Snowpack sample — Loveland Pass, Silver Plume, Colorado, USA (1/12/25, 11:40 AM MST)
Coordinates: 39.66, -105.88
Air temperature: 7 °F
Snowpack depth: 140 cm
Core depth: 10 cm
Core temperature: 41 °F
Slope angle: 11°, slope face: 30°
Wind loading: high
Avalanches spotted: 2
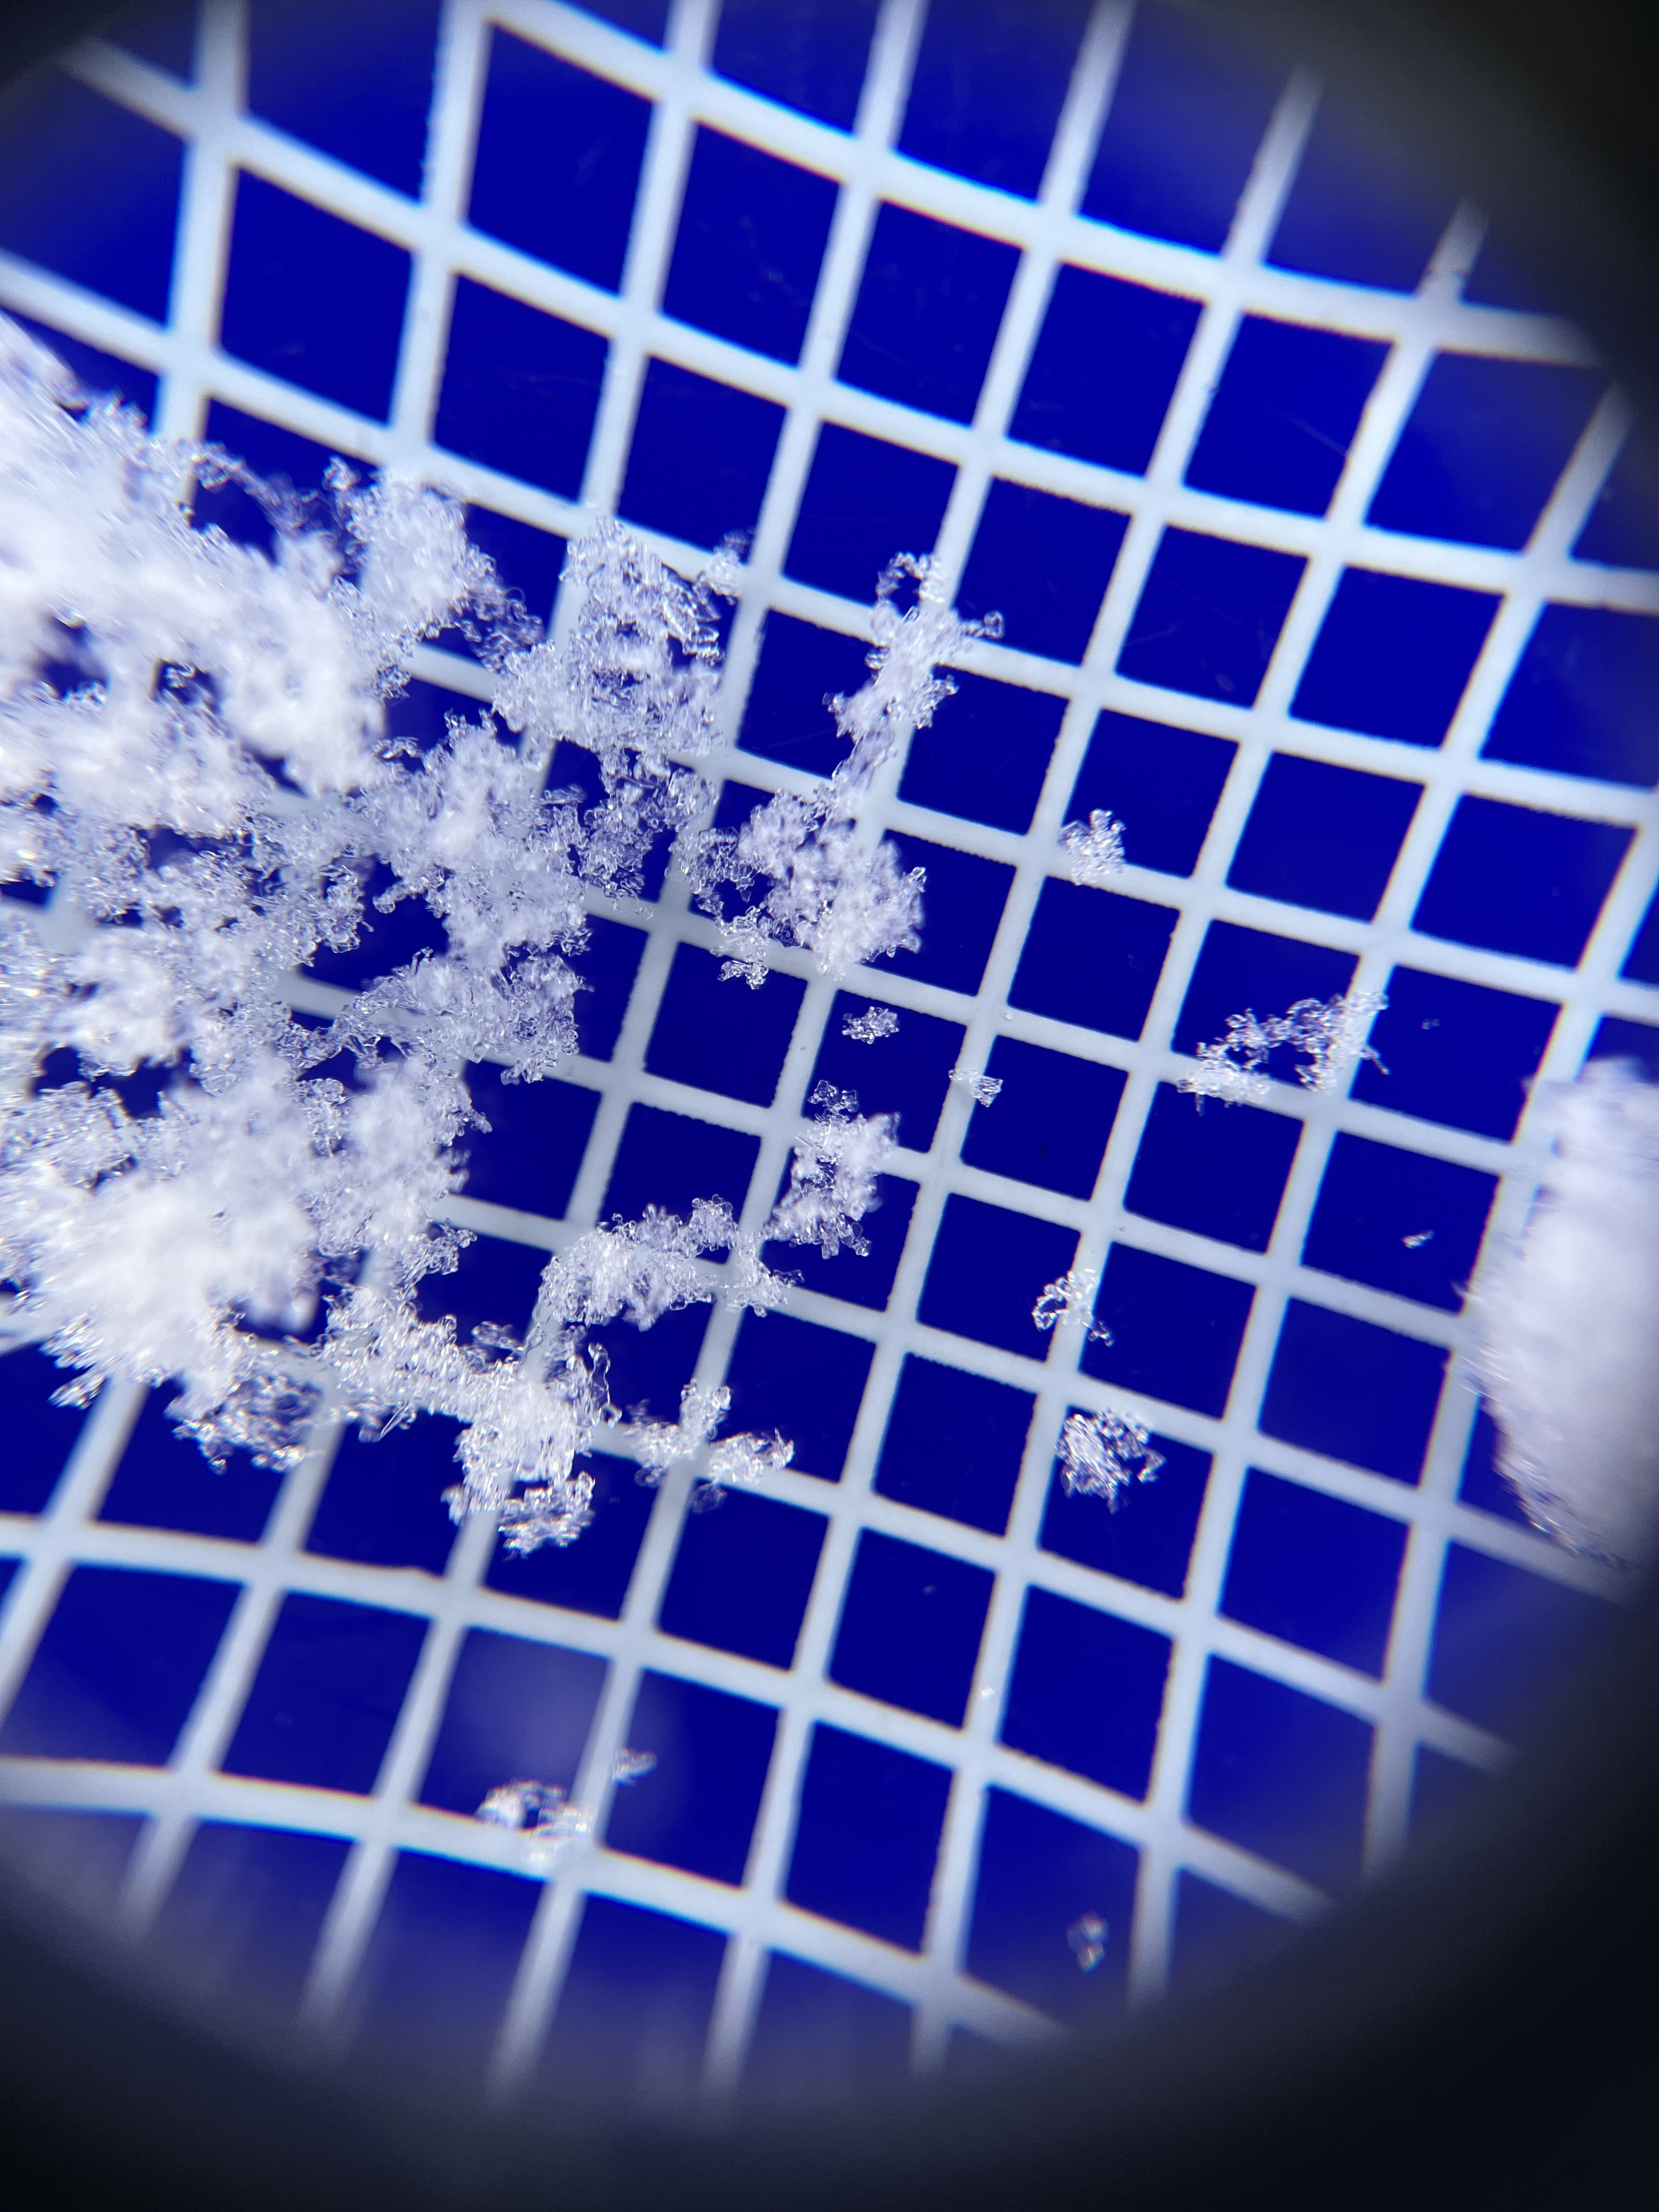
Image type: magnified_profile
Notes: Pilot using slightly modified coring method that took too large segment for snow profile picturing, advised not to use in higher level models. Two avalanche on south face nearby, partially cloudy with light snow in the last 24 hours. Lots of wind loading on eastern features.